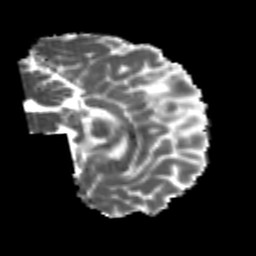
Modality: MD
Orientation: sagittal
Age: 21
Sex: male
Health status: healthy
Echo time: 0.074 s